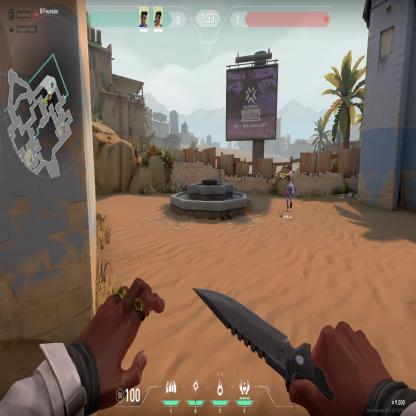
Label: teammate